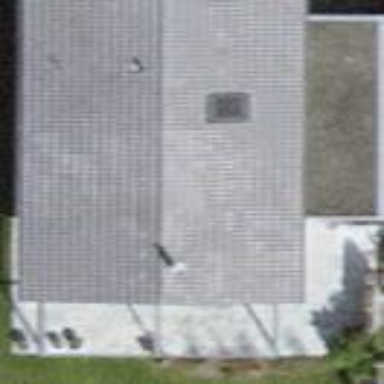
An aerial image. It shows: Building with tile roof.